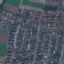
Label: Residential